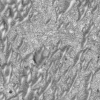
Atmospheric dust classification: not_dusty